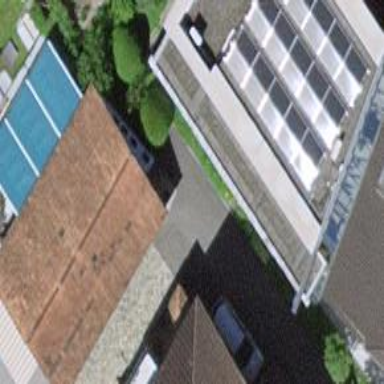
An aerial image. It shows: Garage building.